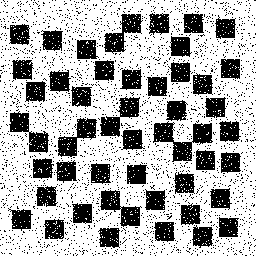
Squares: 52
Triangles: 0
Stars: 0
Total shapes: 52